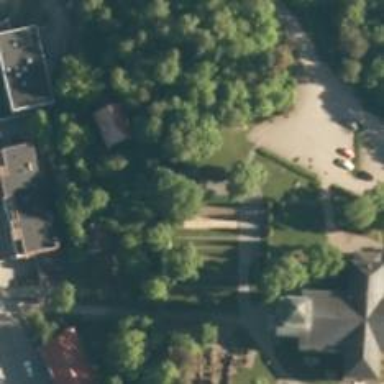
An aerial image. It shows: Historical site featuring war memorial.